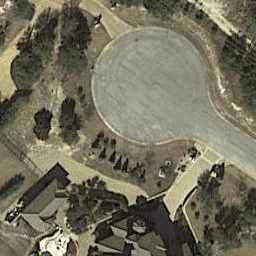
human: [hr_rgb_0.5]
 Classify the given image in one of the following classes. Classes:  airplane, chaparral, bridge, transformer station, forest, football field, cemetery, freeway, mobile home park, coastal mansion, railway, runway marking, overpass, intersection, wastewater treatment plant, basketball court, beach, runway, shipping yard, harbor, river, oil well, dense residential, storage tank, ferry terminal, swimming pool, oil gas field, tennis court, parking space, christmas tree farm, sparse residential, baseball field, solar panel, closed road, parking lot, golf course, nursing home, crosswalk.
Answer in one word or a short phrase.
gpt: closed road